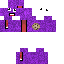
A female human skin with dark skin, wearing brown long hair dressed in a purple hoodie and brown pants, featuring a closed mouth.